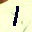
Label: 1